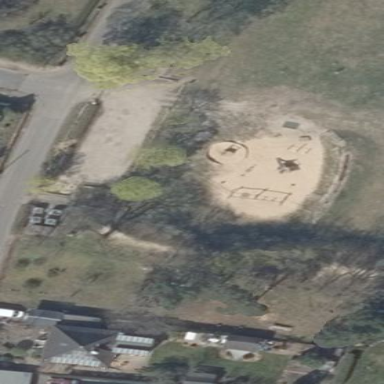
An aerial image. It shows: Playground with sand surface.